Field crop: maize
Growth stage: 1
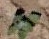
Species: chenopodium